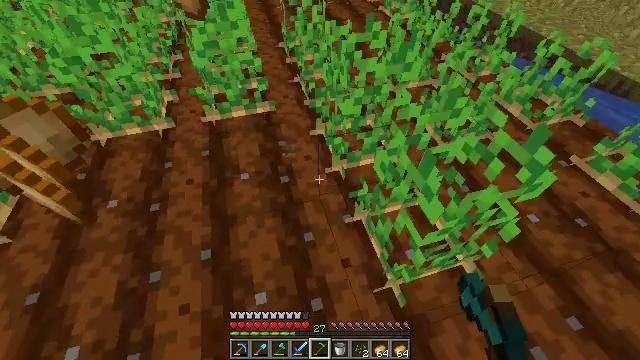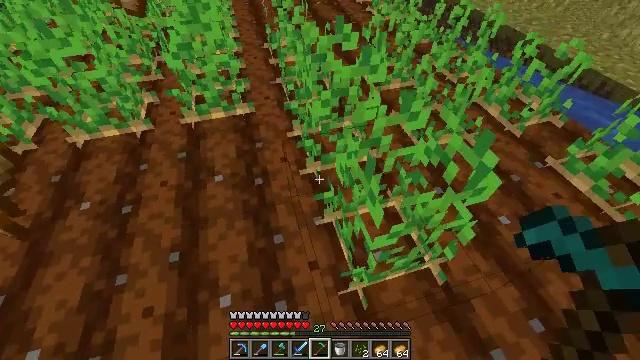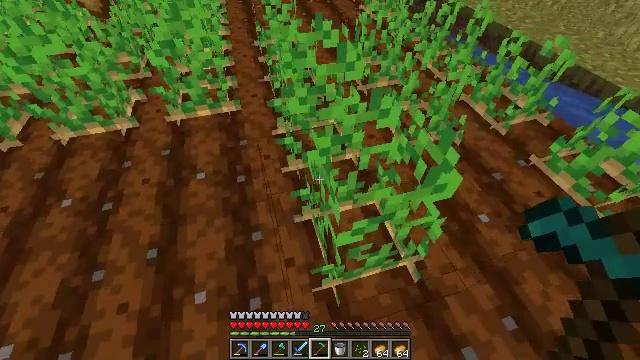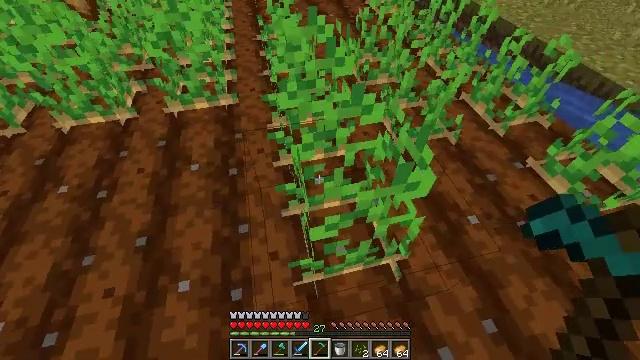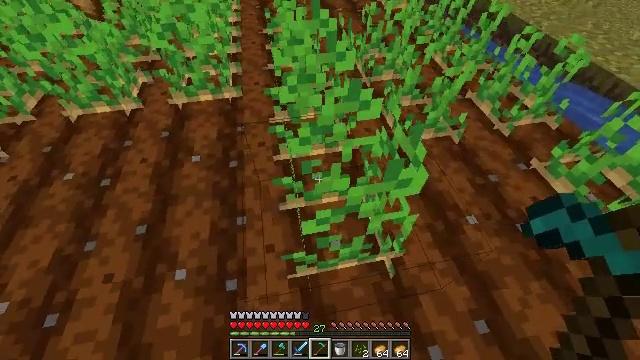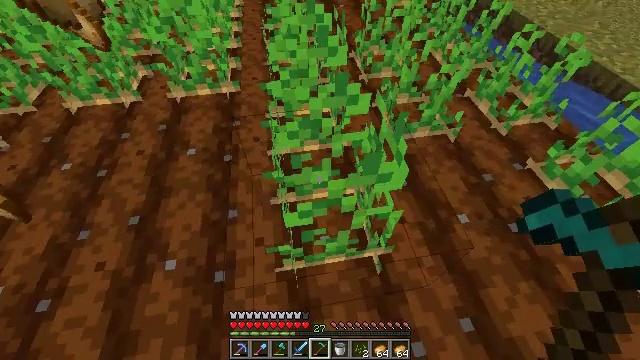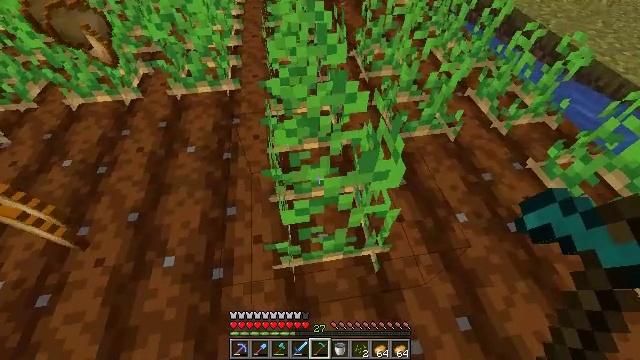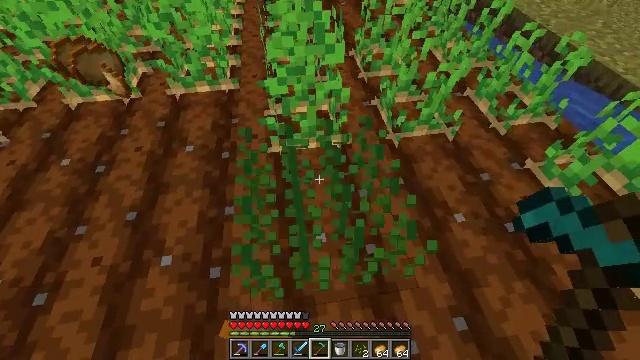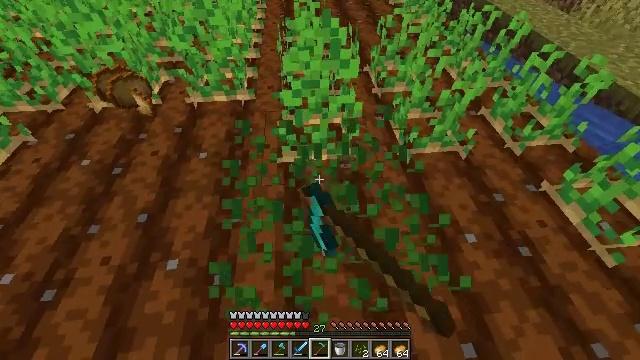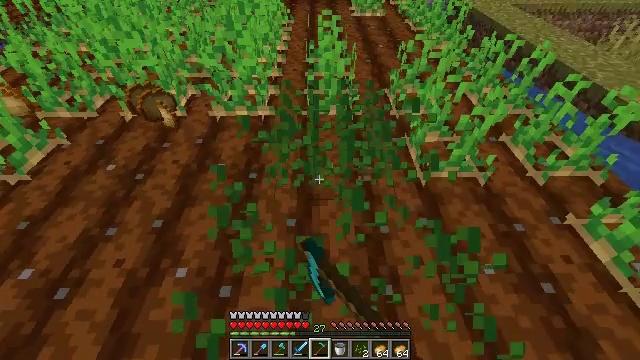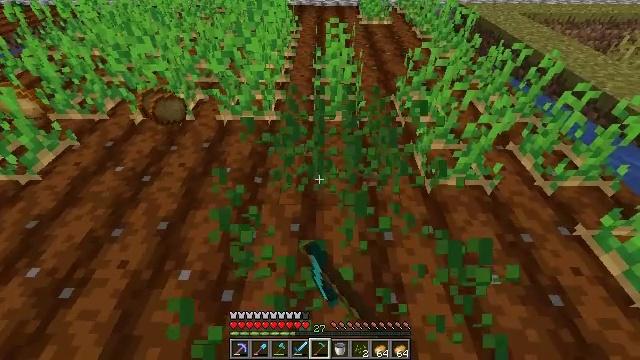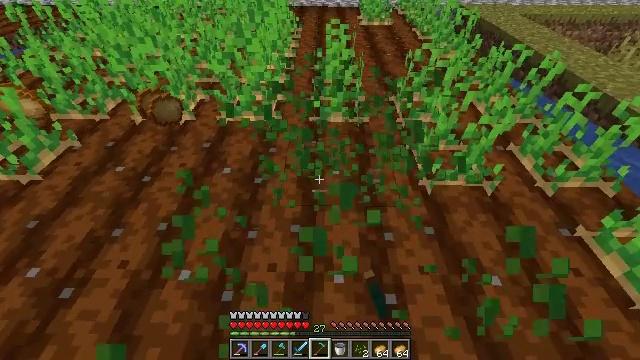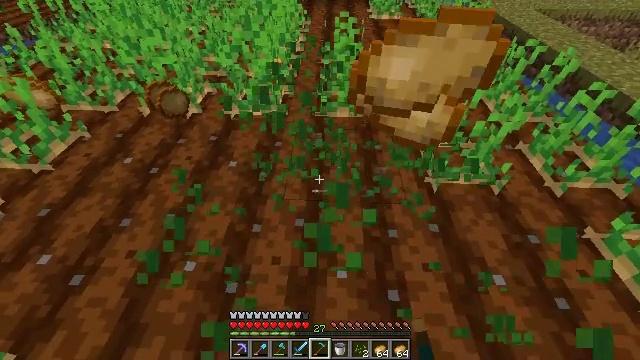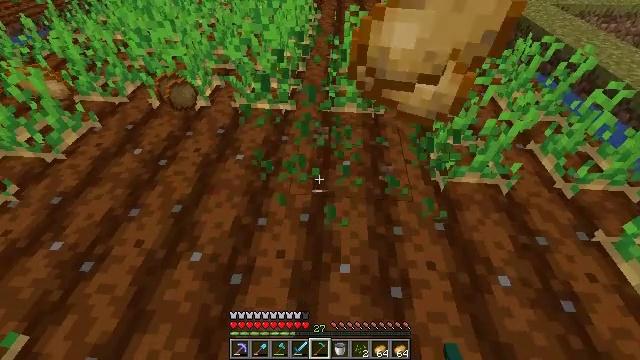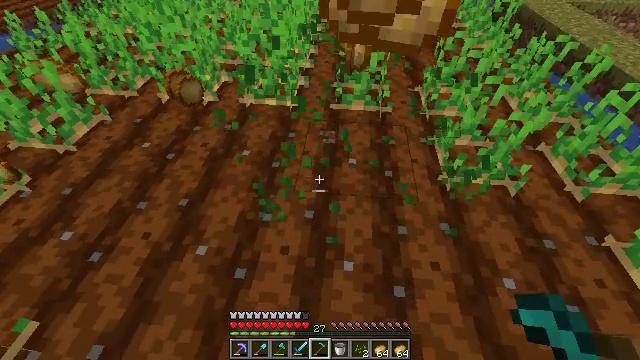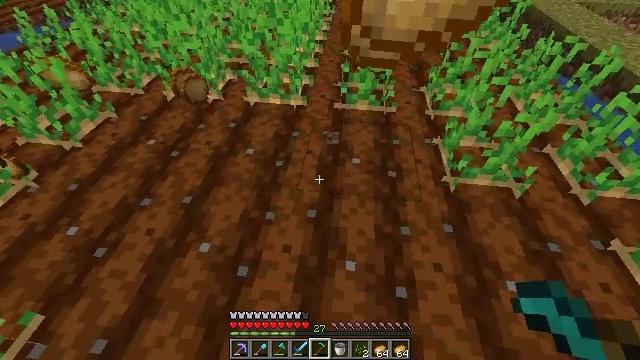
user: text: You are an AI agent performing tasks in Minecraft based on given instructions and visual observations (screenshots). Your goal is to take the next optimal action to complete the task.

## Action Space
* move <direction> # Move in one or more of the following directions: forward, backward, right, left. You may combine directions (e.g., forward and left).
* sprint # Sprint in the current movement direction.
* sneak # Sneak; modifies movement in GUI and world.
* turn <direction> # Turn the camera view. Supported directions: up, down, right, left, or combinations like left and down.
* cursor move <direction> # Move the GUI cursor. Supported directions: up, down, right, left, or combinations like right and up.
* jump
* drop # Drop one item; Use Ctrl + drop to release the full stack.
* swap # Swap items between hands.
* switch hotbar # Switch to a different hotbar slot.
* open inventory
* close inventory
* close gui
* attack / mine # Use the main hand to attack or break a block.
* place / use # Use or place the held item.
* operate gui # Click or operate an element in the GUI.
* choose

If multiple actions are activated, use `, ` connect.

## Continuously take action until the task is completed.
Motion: motion action
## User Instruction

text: Harvest potatoes.
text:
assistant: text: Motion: move right
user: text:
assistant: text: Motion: move right
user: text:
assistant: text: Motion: turn left
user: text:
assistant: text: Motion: turn left
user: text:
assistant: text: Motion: turn left
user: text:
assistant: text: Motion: no_op
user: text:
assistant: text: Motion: attack / mine
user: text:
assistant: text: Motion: turn left and up, attack / mine
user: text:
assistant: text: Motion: turn left and up, attack / mine
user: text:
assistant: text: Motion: turn left and up, attack / mine
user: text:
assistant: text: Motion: no_op
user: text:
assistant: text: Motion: turn left and down
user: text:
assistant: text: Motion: turn left and down
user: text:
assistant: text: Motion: turn left
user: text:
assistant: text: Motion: turn left
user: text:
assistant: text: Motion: move forward, turn left
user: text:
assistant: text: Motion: move forward and move right, turn left and up
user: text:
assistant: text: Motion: move forward and move right, turn left and up
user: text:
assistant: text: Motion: move forward and move right, turn left and up
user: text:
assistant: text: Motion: move forward and move right, turn left and up
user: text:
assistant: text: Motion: move forward and move right, turn left and up
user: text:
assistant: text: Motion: move forward, turn left
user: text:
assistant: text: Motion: move forward, turn left and up
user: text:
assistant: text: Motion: move forward, turn left
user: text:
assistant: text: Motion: move forward
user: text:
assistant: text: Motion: move forward
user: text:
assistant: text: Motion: no_op
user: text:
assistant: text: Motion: no_op
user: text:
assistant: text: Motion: no_op
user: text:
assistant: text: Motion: no_op